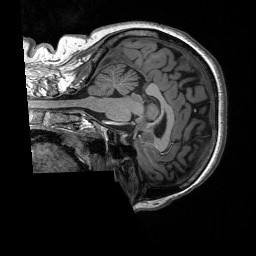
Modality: T1w
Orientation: sagittal
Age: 56
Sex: female
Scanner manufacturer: siemens
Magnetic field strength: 3 T
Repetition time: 2.4 s
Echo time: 0.00226 s